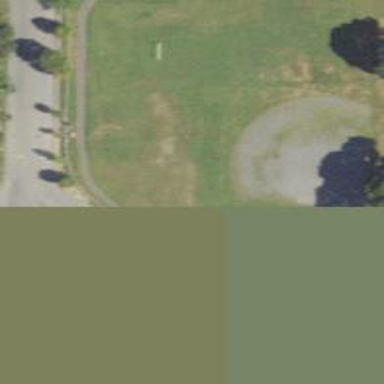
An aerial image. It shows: Baseball pitch for leisure land.